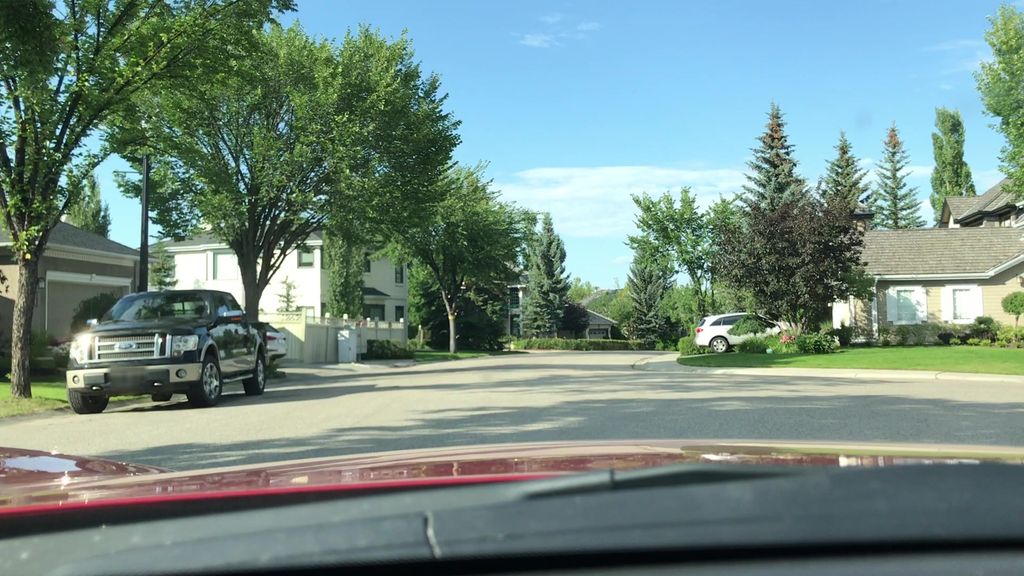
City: calgary